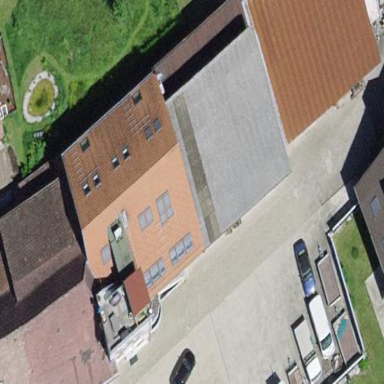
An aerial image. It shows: Industrial building.